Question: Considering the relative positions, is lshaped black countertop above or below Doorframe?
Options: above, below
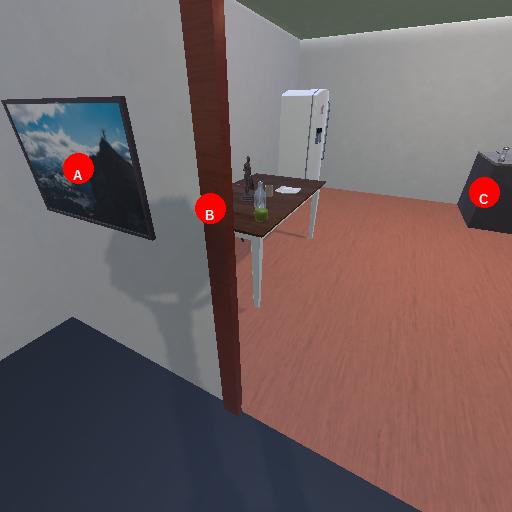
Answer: above